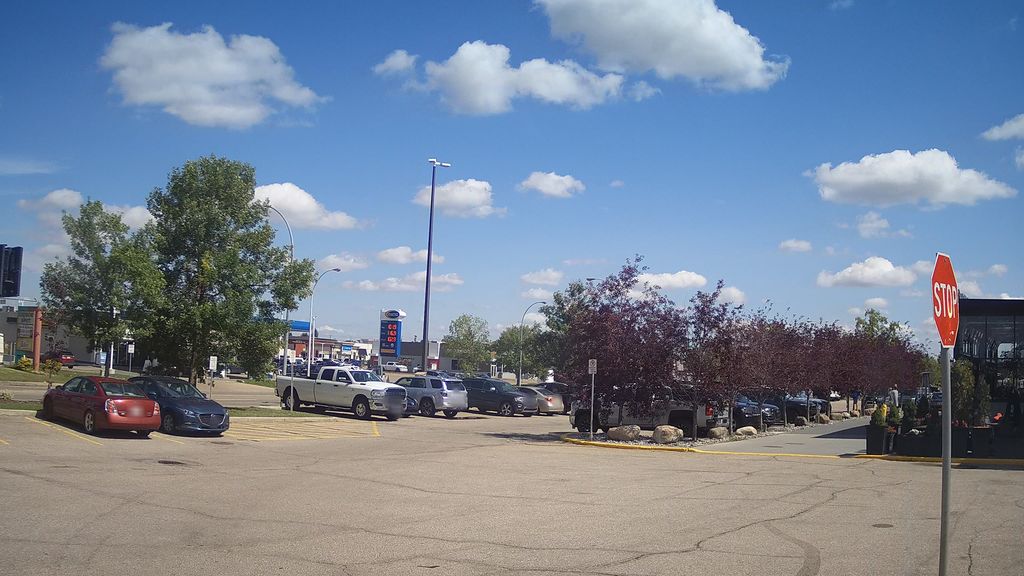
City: edmonton